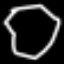
Label: octagon